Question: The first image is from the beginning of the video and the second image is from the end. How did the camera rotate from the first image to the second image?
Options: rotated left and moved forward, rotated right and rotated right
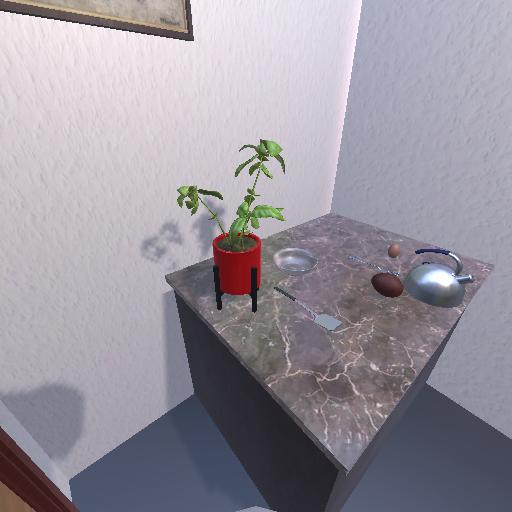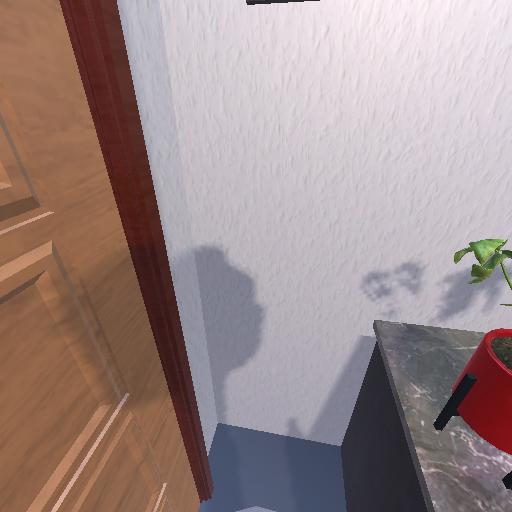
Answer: rotated left and moved forward